Question: When the user focuses on a certain element, I display a save button. On 'focusout', I remove the save button.

The user can submit the input by either hitting return or click save. When they click the save button, the input loses focus and the save button is removed, thus not registering the click. Can I tell in the 'focusout', if the save button has been clicked?
Within my focus function I do something like this:
'''
$('#save_button').click(function(){
saveEditingField(this); //save input
$('#save_button').die("click");
});
$('.editing').focusout( function(e) {
$('#isediting').attr('value','false');
$('#edit_controls').remove()
});
'''
I've tried adding a delay to the 'remove()', but when tabbing between inputs it shows multiple save buttons (while the others are being removed).
Any ideas?
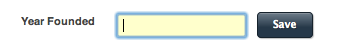
Answer: I think you only need a little timeout between focusout and removing/hiding the button.